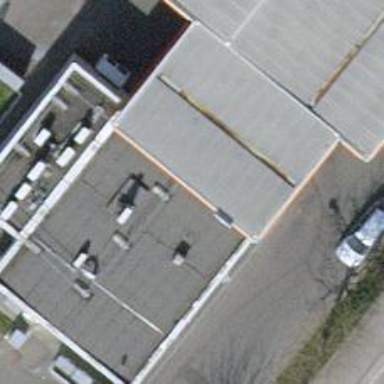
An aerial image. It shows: Supermarket.